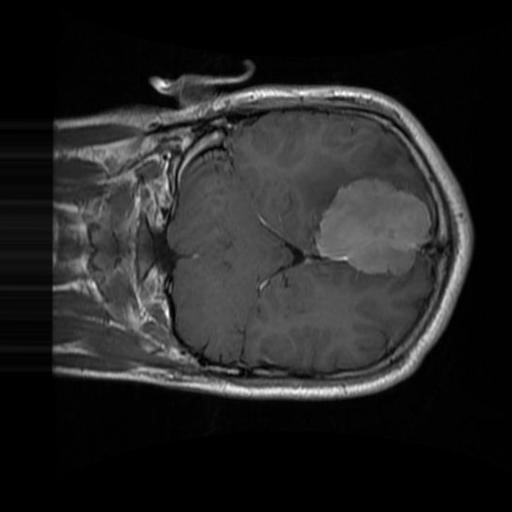
Label: brain_menin